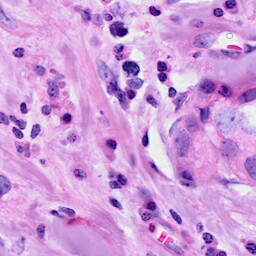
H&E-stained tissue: Breast